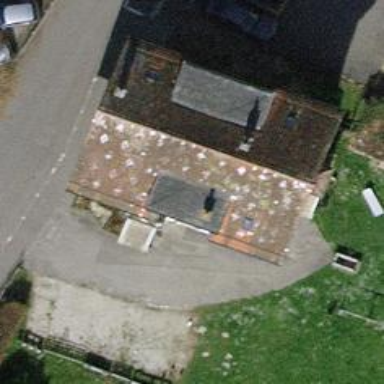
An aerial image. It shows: Detached building.